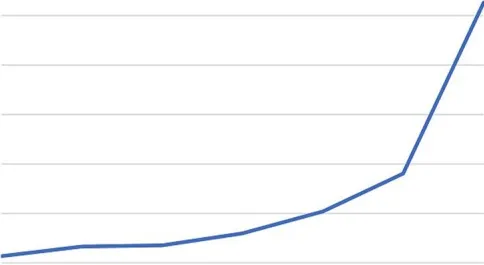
Serum creatinine values over the years. The blue line illustrates the changes in creatinine levels over the years until the beginning of hemodialysis.
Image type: chart (chart)